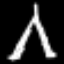
Label: The Eiffel Tower